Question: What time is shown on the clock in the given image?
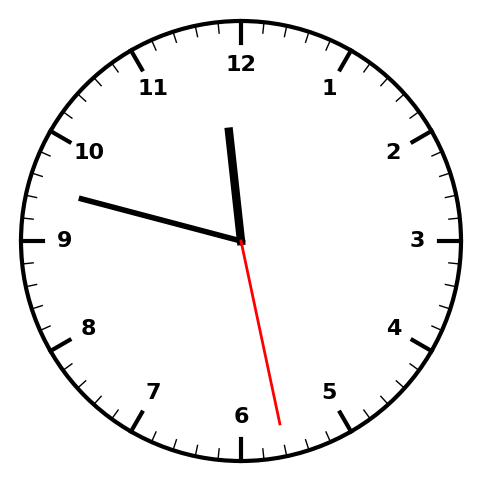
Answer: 11:47:28